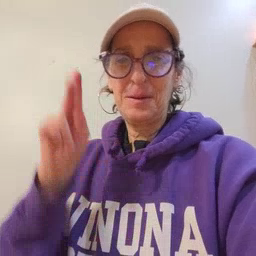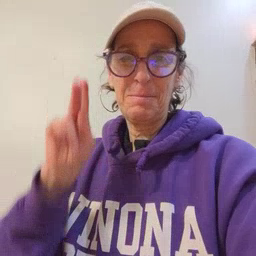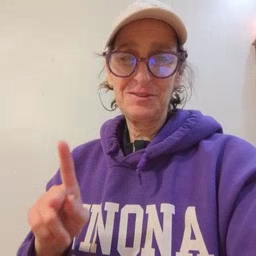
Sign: person